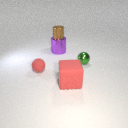
large purple metal cylinder to the left of large red rubber cube